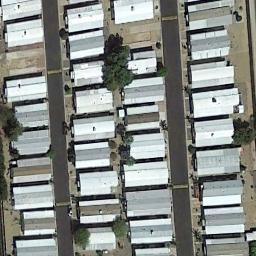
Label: mobile_home_park